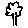
Label: tree